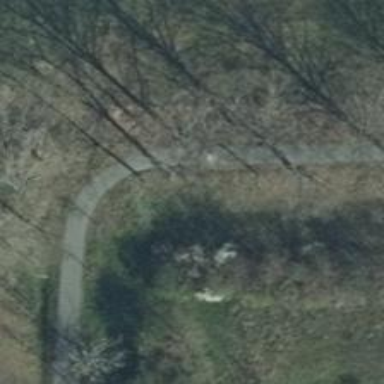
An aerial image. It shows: Asphalt path.